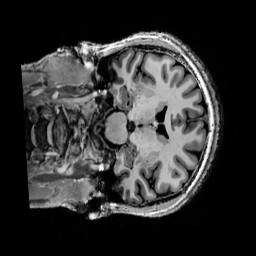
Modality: T1w
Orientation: coronal
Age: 40
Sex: female
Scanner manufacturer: siemens
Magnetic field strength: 7 T
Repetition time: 6 s
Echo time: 0.00283 s